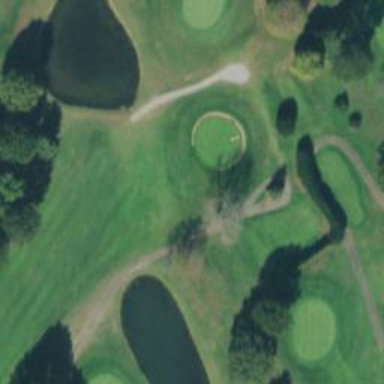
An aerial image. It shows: Path for both road and golf.